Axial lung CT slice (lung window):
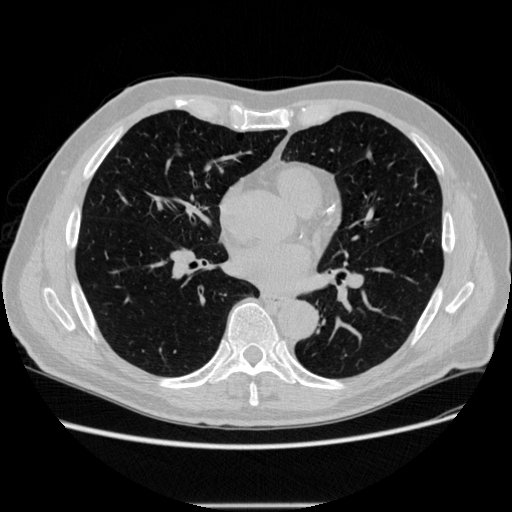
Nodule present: no